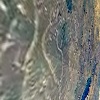
Label: land